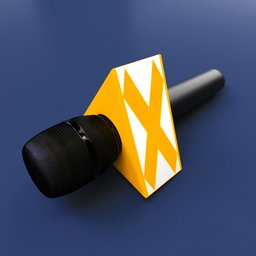
Label: electronics